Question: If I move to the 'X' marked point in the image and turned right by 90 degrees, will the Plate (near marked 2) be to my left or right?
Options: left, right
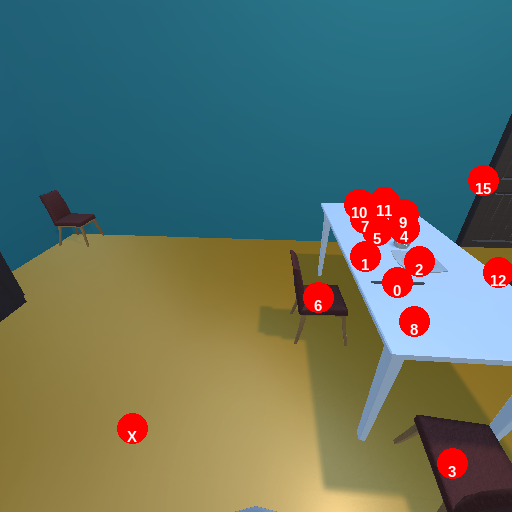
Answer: left